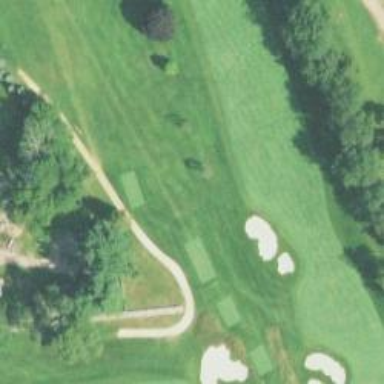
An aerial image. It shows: Pathway for golfing.